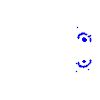
Particle: pion